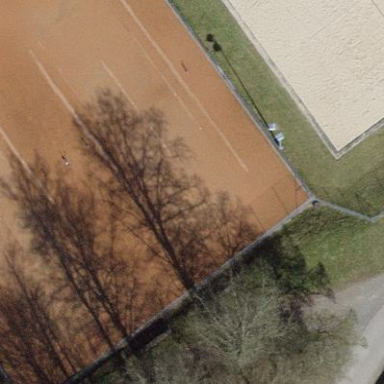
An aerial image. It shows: Tennis court in leisure pitch.